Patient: sex M, age 46
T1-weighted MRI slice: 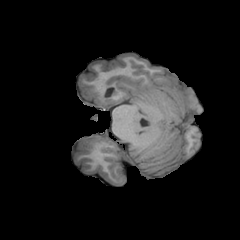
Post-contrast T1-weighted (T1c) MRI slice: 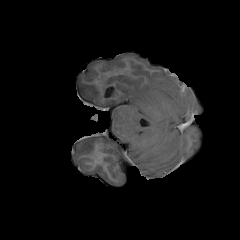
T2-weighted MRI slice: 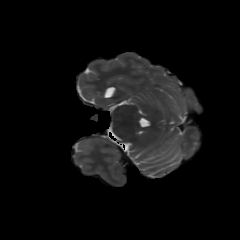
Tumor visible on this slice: no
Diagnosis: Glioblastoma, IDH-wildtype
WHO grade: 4